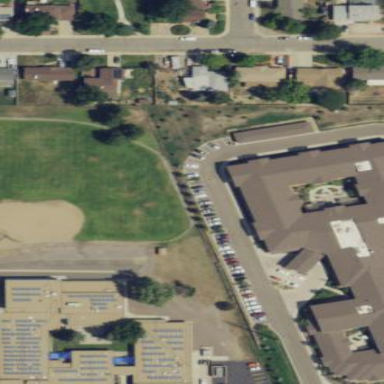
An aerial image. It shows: Nursing home building.